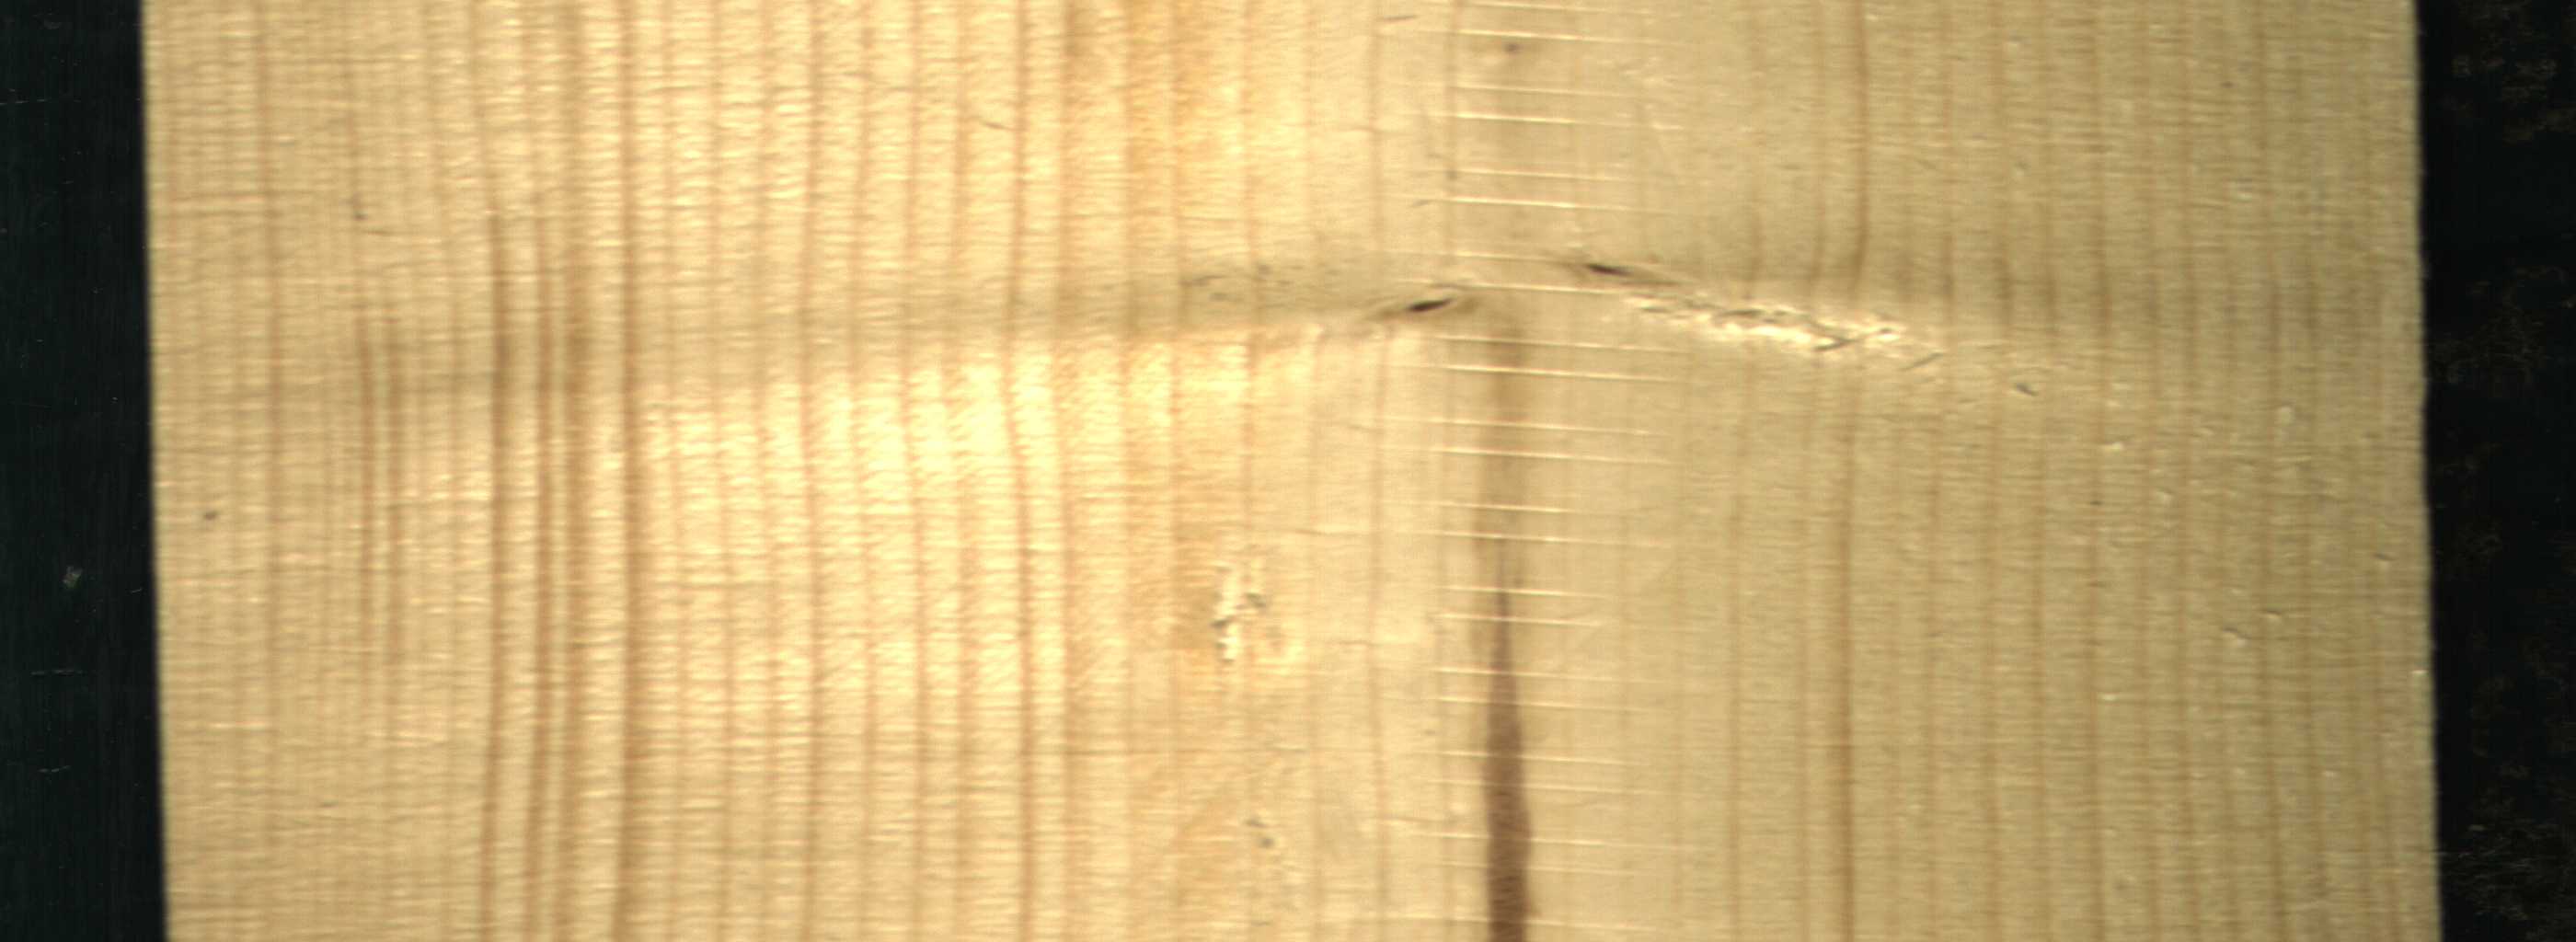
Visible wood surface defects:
Marrow